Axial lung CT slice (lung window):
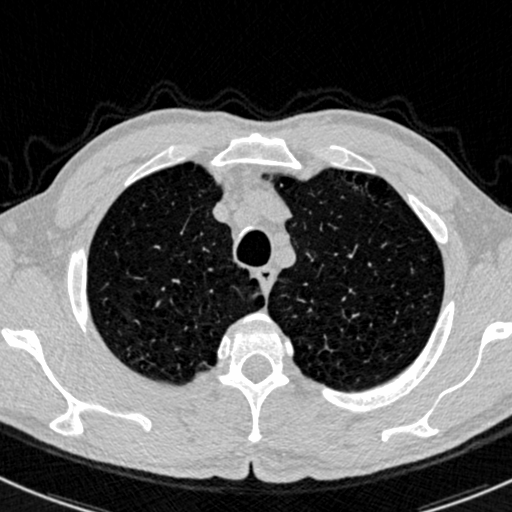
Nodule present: no